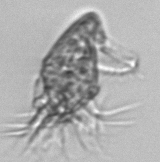
Label: Tontonia_appendiculariformis